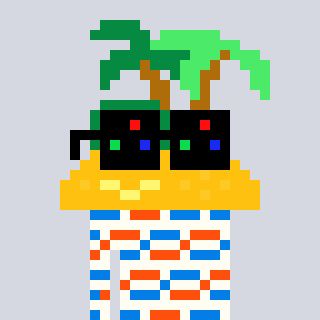
a pixel art character with square black sunglasses, a island-shaped head and a grayscale-colored body on a cool background